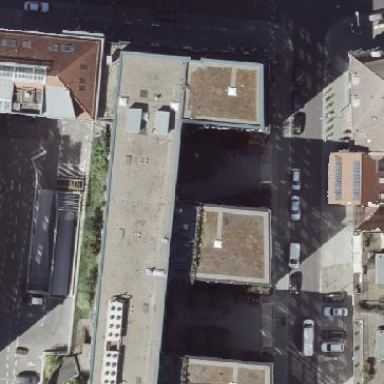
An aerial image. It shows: The image shows part of apartment building.